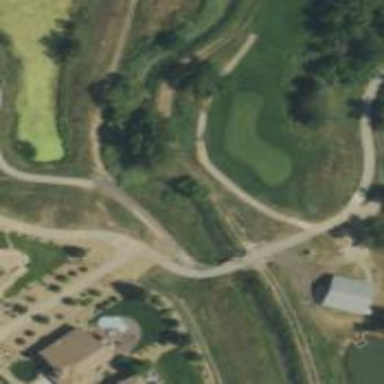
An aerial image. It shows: Golf cartpath track.